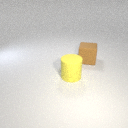
large brown rubber cube to the right of large yellow rubber cylinder